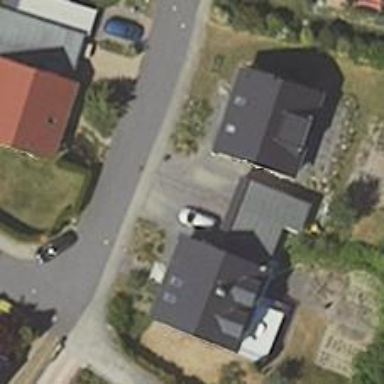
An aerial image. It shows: Driveway leading to service road.